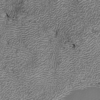
Label: not_dusty